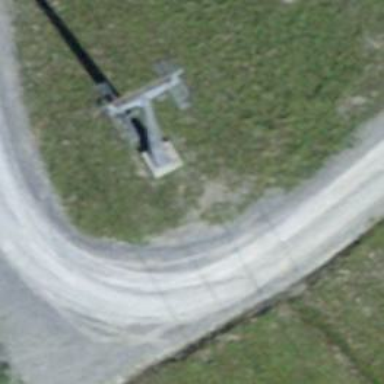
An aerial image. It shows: Pylon used for aerialway.